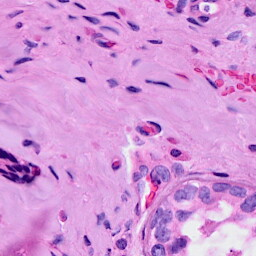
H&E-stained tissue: Breast